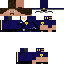
A male human skin with dark skin, wearing brown long hair dressed in a blue suit and black pants, featuring a closed mouth.